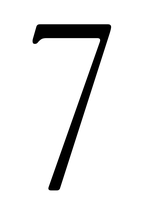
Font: InstrumentSerif-Regular